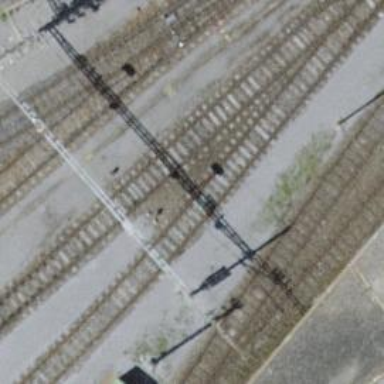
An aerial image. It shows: Railway yard with electrified contact lines.